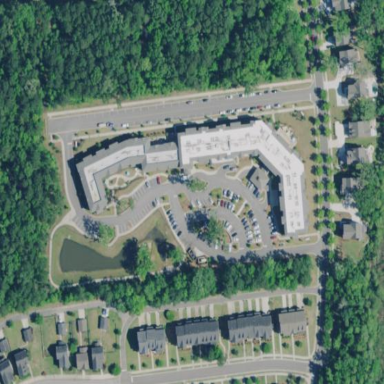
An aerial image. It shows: Retirement home building.